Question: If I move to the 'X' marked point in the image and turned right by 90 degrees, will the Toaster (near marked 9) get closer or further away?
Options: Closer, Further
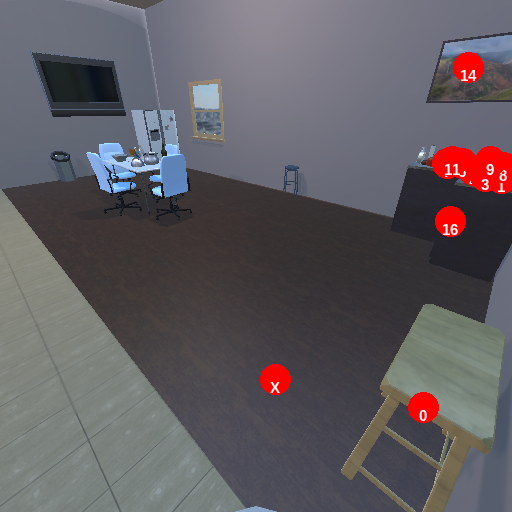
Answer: Closer